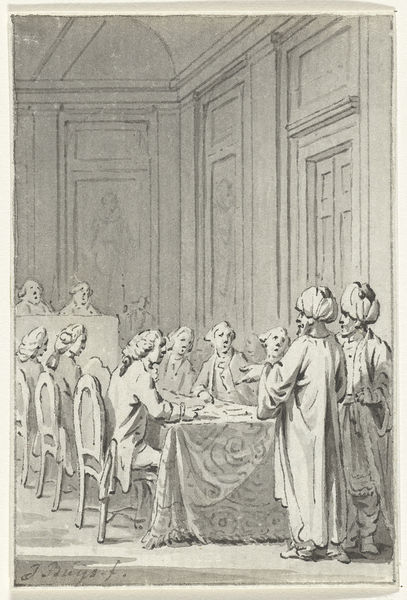
Titel: Ontvangst van de Marokkaanse ambassadeur in de Staten Generaal, 26 september 1759
Künstler: Jacobus Buys
Standort: Amsterdam
Institution: Rijksmuseum
Schlagwörter: chair, court, crowd, gathering, hall, king, men, people, robes, white, black, chairs, conversation, gray, meeting, old, room, table, talk, wall, man, ribbon, coats, sketch, beard, sculpture, british, door, royal, clothes, doors, ink, walls, art, war, cloth, peace, tablecloth, orient, relief, vault, sepia, trade, wigs, dinner, visitors, justice, politics, grayscale, conference, turbans, sultan, cloths, lawyer, panels, meet, honour, deal, jury, agreement, council, converse, kungdom, othman, osman, orietn, emissaries, periwig, cloath, confrence, topic